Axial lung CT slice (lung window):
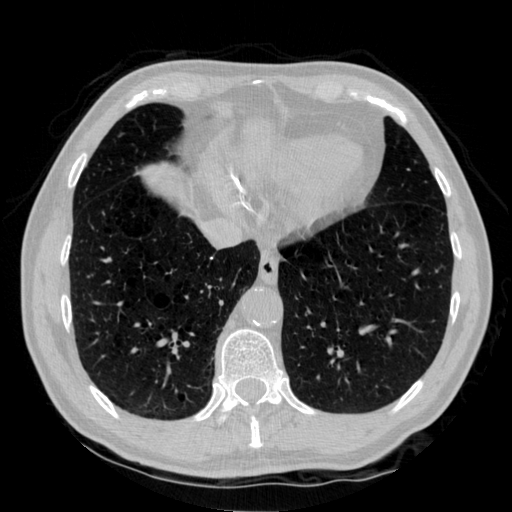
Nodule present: no